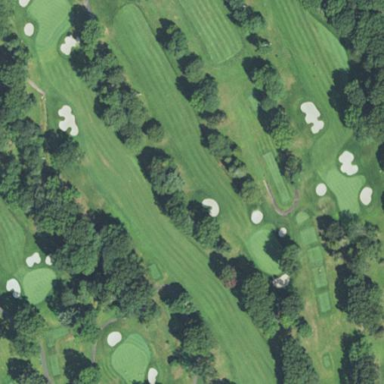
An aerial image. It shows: Golf fairway in the image.